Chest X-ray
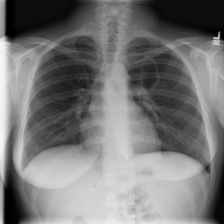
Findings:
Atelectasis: negative
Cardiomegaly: negative
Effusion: negative
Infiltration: negative
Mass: negative
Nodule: negative
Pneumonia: negative
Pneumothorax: negative
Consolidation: negative
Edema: negative
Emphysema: negative
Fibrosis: negative
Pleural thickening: negative
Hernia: negative